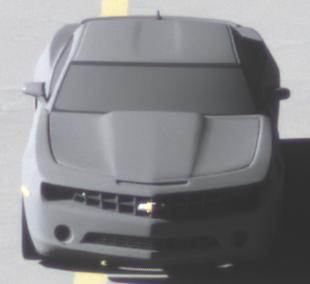
Make: Chevrolet
Model: Camaro Cabriolet 6.2 V8
Detailed model: Camaro (V) Coupé
Model produced from: 2011/09
Model produced until: 2014/02
Doors: 2
Color: gray
Road condition: dry road
Daytime: morning or afternoon
Contrast: high contrast